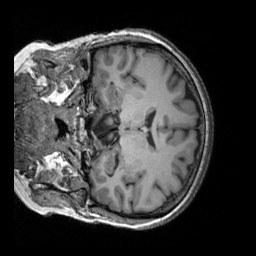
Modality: T1w
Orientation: coronal
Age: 53
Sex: female
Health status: healthy
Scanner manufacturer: siemens
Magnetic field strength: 3 T
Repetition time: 2.3 s
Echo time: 0.00303 s